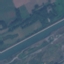
Land use / land cover class: River